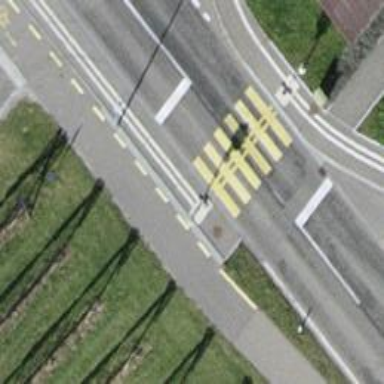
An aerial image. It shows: Road with traffic signals at the crossing.